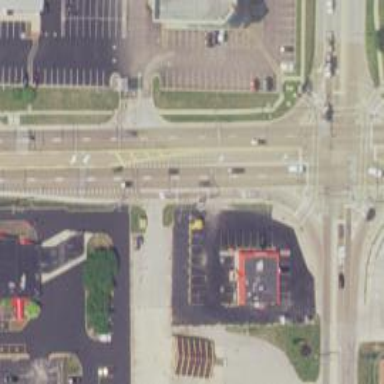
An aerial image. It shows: Secondary road with asphalt surface and sidewalk on the left side.